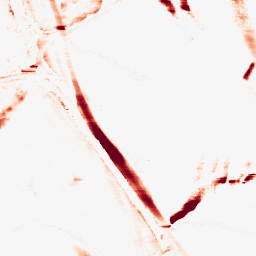
Category: morphological
Decomposition family: morphological_rect
Decomposition parameters: operation: opening
width: 20
height: 3
Upsampling method: sinc_hamming
Upsampling parameters: scale: 4
kernel_size: 16
Upsampling scale: 4